Interaction volume radius: 5 \u00c5
Interaction volume height: 10 \u00c5
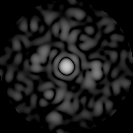
Disorder parameter: 0.7796